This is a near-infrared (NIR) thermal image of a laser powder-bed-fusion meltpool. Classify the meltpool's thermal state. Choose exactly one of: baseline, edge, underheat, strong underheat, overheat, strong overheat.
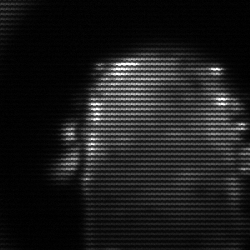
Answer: baseline